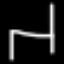
Label: chair